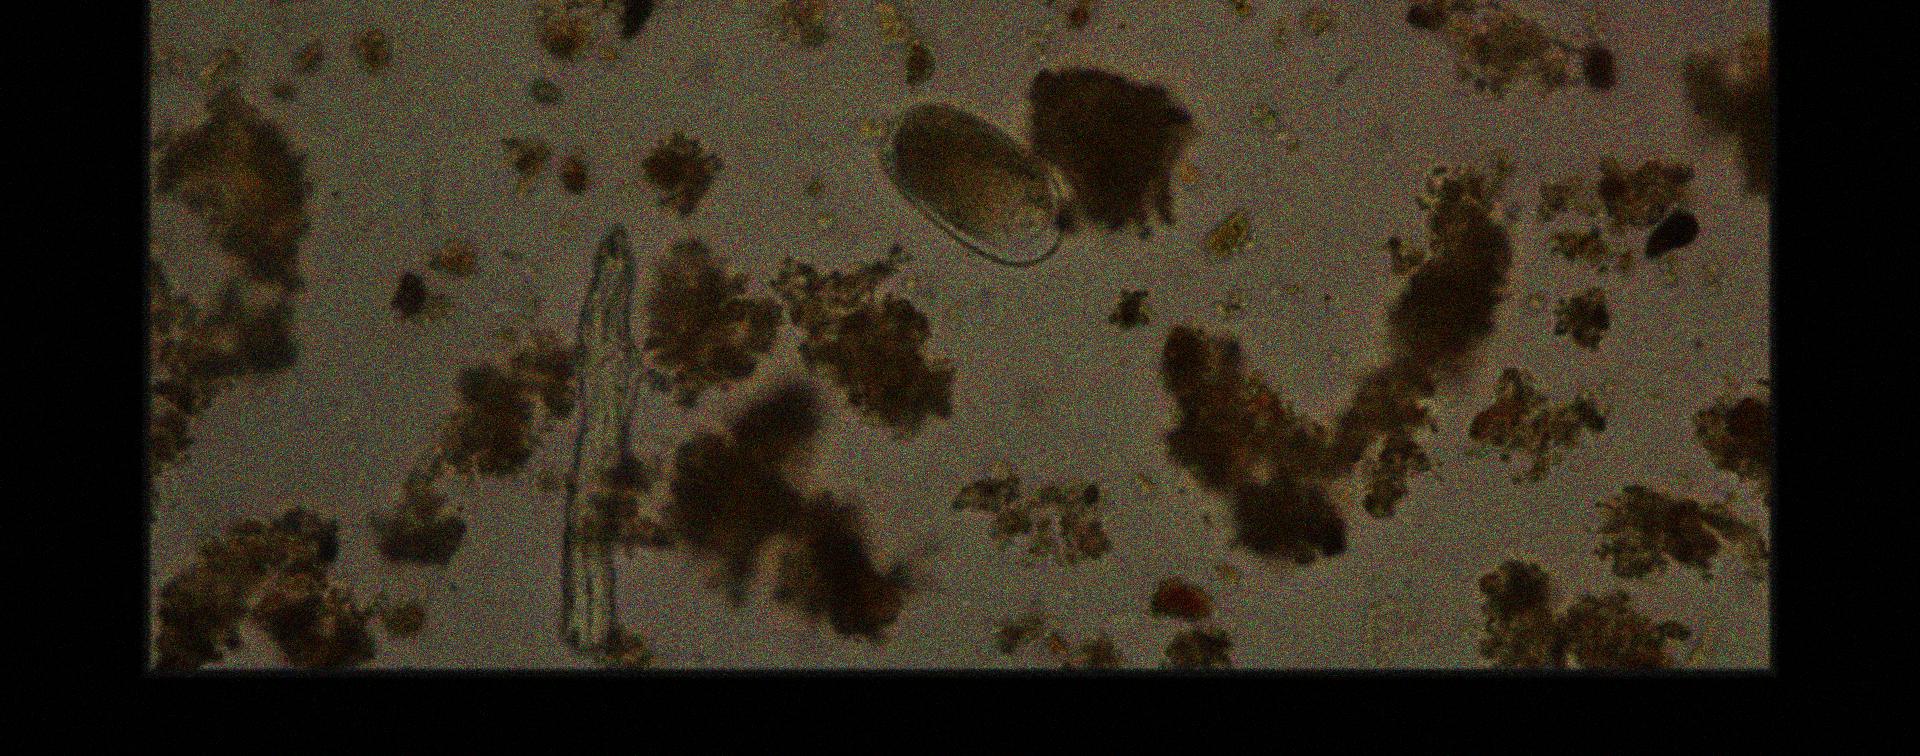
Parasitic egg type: Hookworm egg